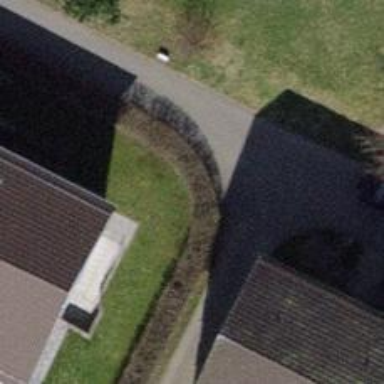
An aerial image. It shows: Hedge acting as barrier.